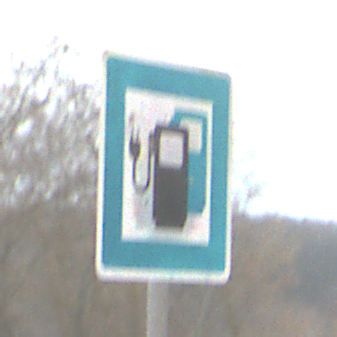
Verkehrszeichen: LadestationFuerElektrofahrzeuge
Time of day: MorningAfternoon
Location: Outdoor (Nature)
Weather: PartlyCloudy
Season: Autumn
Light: Natural